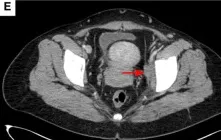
The efficacy was PR. PR, Partial response; SD, Stable disease; PD, Progressive disease; irRECIST, immune-related response evaluation criteria in solid tumors.
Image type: radiology (ct)